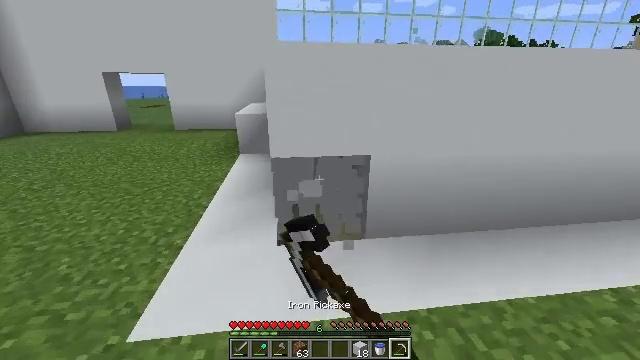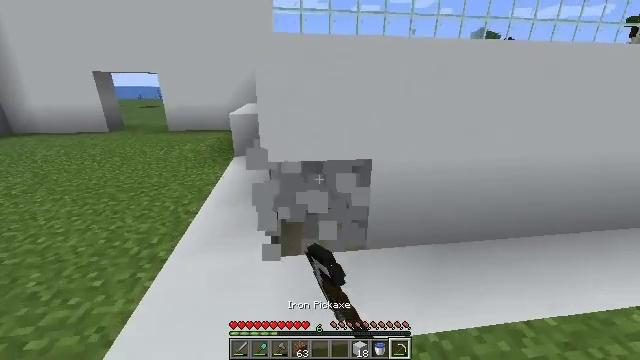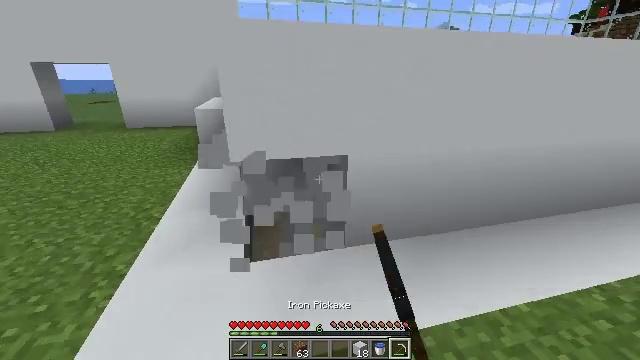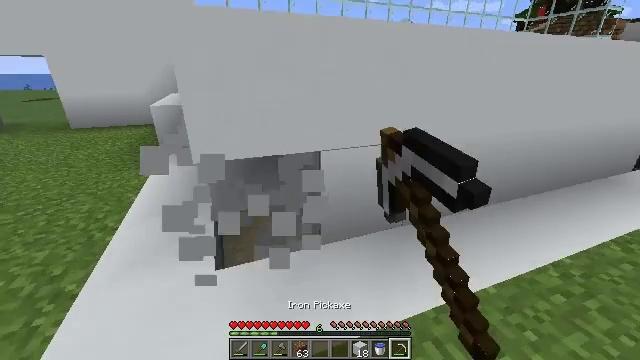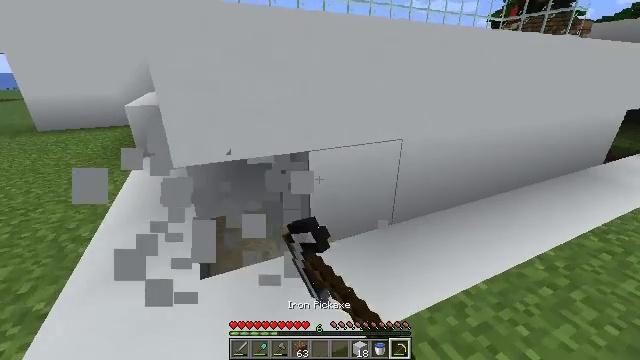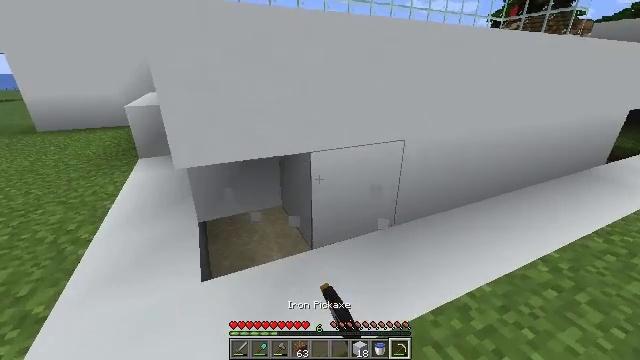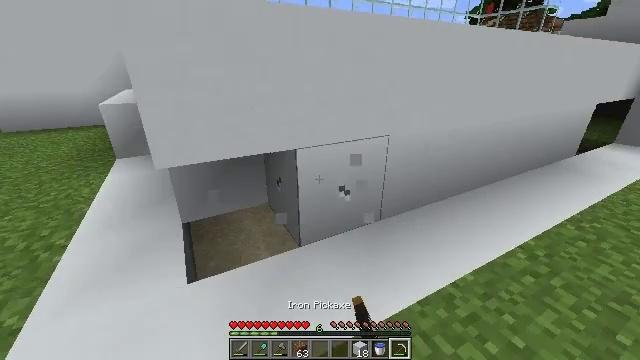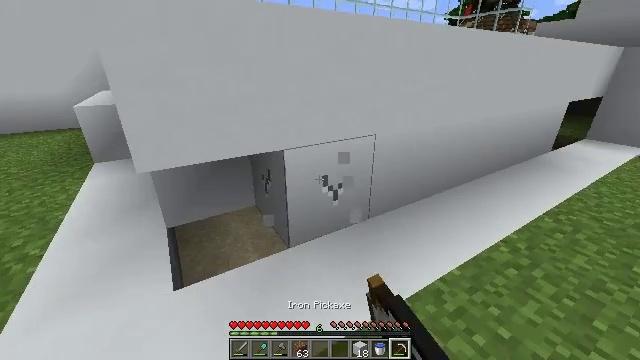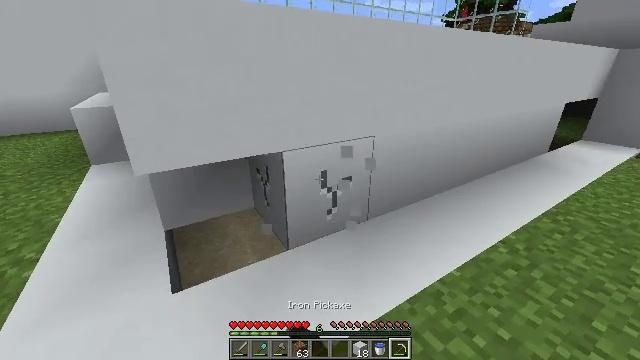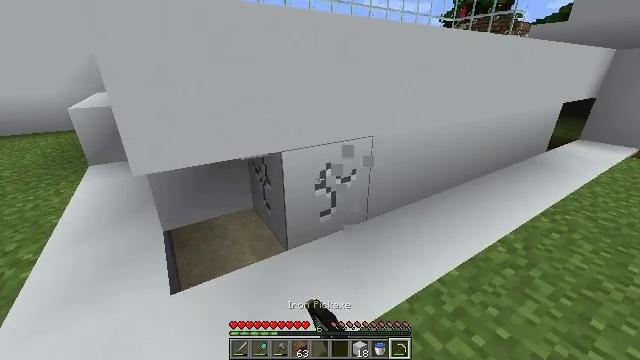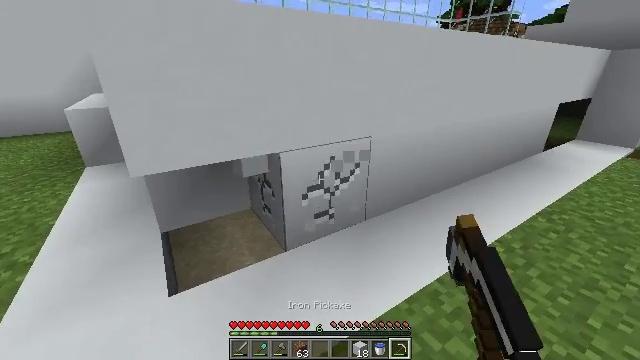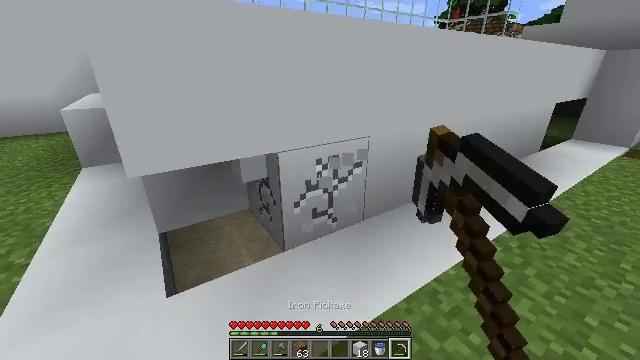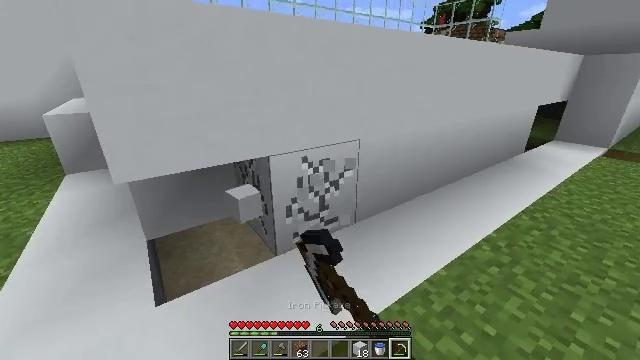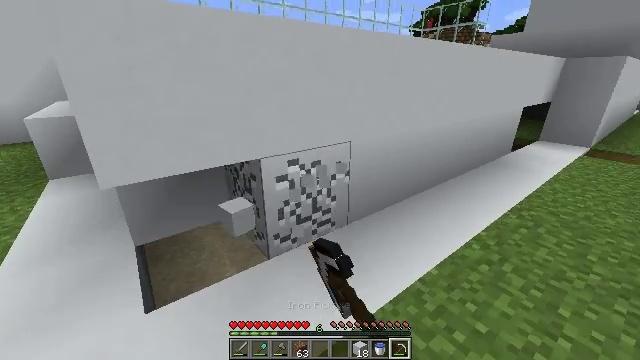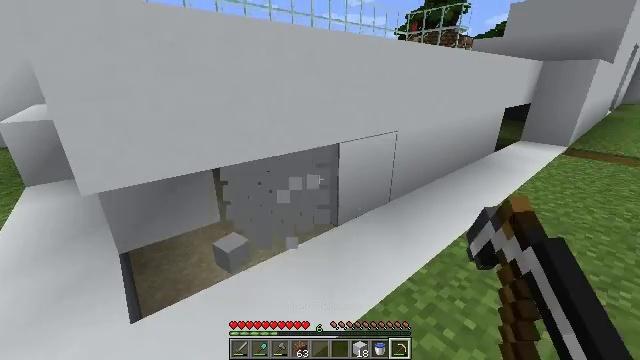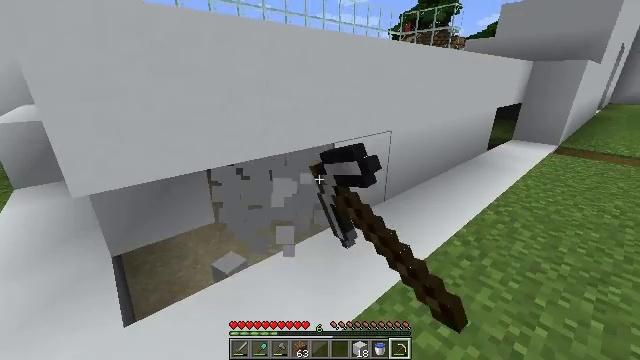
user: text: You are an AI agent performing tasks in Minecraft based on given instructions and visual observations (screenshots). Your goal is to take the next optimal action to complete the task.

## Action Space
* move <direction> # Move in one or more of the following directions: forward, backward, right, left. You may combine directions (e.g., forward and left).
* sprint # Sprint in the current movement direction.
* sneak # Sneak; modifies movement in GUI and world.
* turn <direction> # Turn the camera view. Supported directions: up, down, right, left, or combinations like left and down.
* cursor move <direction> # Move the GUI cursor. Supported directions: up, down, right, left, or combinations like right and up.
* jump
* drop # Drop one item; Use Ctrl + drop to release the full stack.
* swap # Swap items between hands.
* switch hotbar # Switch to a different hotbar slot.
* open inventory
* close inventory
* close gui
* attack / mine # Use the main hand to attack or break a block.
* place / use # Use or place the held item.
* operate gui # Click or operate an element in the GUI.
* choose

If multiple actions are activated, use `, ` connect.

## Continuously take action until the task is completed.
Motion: motion action
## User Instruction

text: Gather white concrete for building projects.
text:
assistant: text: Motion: move forward, attack / mine
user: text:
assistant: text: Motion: turn right and down, attack / mine
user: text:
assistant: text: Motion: turn right and down, attack / mine
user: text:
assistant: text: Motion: turn right, attack / mine
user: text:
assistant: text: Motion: attack / mine
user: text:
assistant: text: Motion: turn right, attack / mine
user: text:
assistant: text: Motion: turn right, attack / mine
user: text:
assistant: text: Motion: attack / mine
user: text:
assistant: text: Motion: attack / mine
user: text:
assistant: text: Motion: attack / mine
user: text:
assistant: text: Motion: attack / mine
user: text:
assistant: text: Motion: turn right, attack / mine
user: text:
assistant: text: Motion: turn right, attack / mine
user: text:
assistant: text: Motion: turn right, attack / mine
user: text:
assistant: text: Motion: turn right, attack / mine
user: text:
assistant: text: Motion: attack / mine
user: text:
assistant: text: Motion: attack / mine
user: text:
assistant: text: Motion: move forward, turn right, attack / mine
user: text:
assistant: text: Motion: move forward, turn right and down, attack / mine
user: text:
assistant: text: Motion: move forward, attack / mine
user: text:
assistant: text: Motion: move forward, turn right and down, attack / mine
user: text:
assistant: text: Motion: move forward, turn right and down, attack / mine
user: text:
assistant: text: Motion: move forward, attack / mine
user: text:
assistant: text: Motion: turn right and down, attack / mine
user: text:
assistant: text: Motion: attack / mine
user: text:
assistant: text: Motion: attack / mine
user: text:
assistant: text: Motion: attack / mine
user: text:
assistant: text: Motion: attack / mine
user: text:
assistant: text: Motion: turn right and down, attack / mine
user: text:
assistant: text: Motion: attack / mine